Question: This is part of the usersettings.css.erb with line numbers
'''
11 #userSettingMain .form-horizontal .controls {
12
13 margin-left: 30px;
14 }
15
16 #user_birthday_3i{
17
18 margin-left: 0px;
19 }
'''
however, when I go to the page it renders the first rule and not the last, when I inspect

the html is a form with .form-horizontal which has a select_date tag for choosing a date for the user birthday. the html that rails generate gives the day number #user_birthday_3i
what did I miss in this?
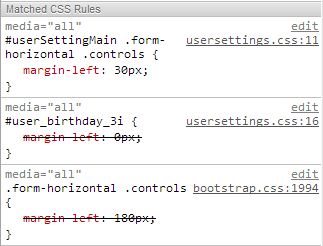
Answer: CSS being cascading isn't about which rules come first, it's about <URL> thus it overrides it.
If you really want the second one to override the first, add '!important' to the end of the 'margin' definition:
'''
#user_birthday_3i {
margin-left: 0px !important;
}
'''